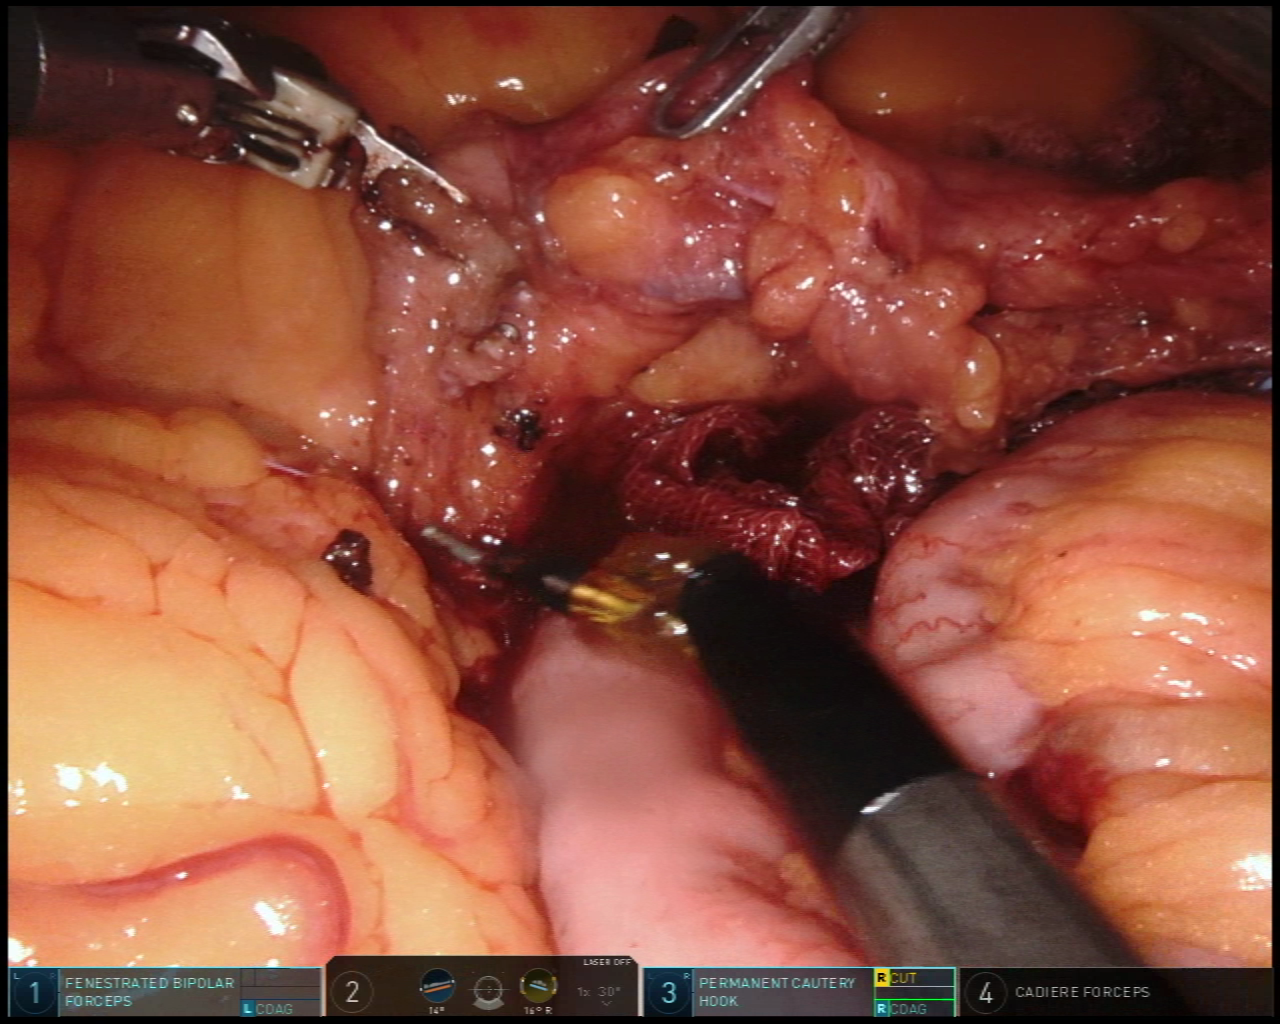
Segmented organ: intestinal_veins
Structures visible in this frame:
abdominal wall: no
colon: no
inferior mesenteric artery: no
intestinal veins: yes
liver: no
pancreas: no
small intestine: yes
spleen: no
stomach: no
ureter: no
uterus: no
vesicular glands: no